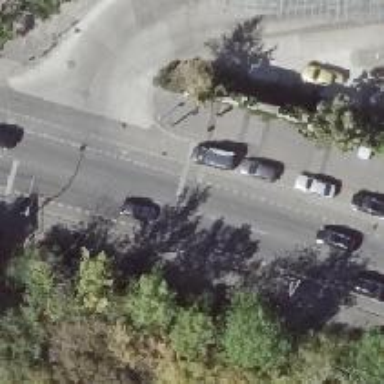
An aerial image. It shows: Road with traffic signals for signaling.